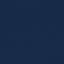
Label: SeaLake